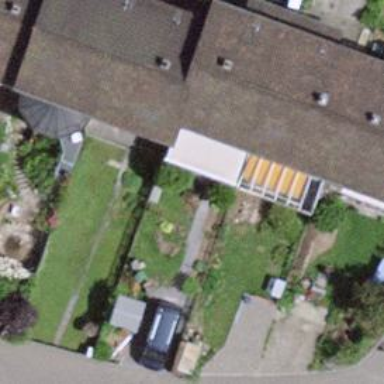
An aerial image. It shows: Terrace building.